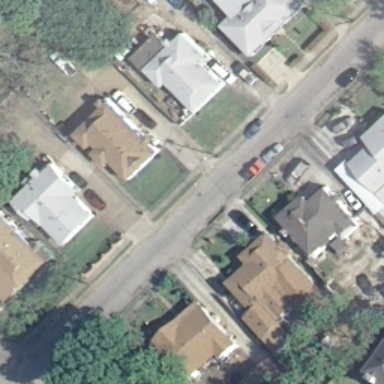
It is a medium residential area .